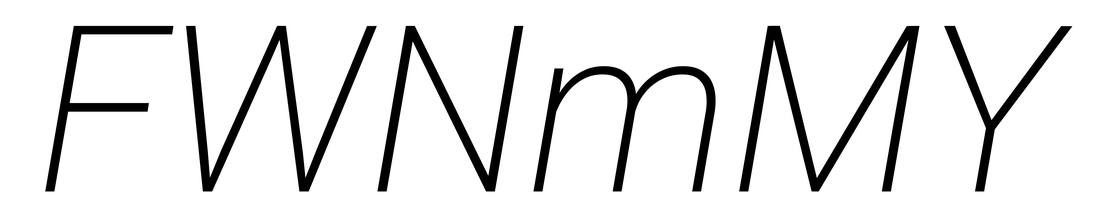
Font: Roboto-Italic_ExtraLight_Italic